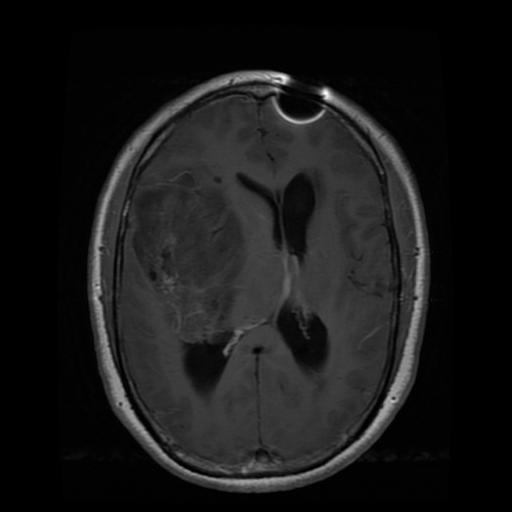
Label: glioma